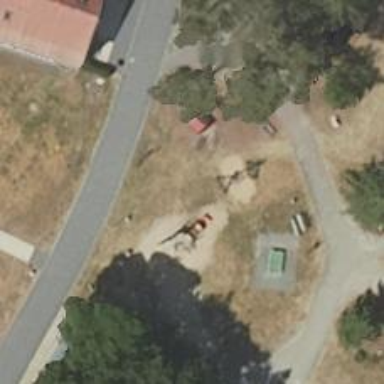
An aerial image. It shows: Hut in the playground.